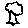
Label: tree